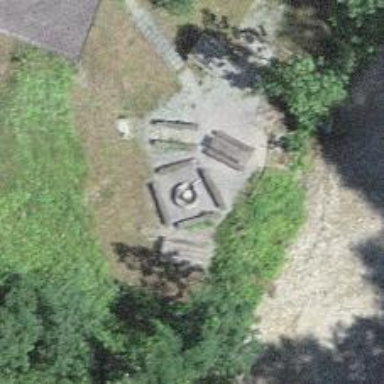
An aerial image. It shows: BBQ amenity.